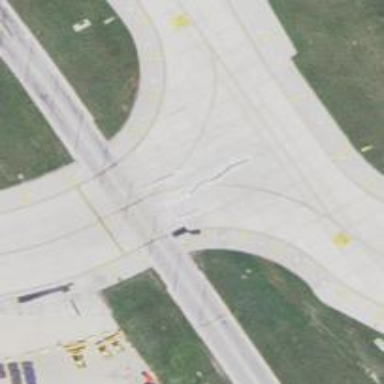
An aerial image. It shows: Image of taxiway at airport.